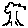
Label: tree